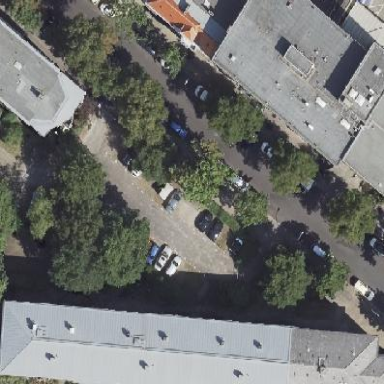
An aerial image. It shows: Parking area with surface.